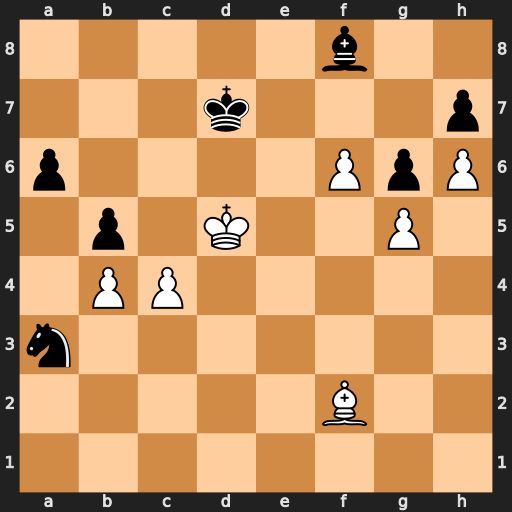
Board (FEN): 5b2/3k3p/p4PpP/1p1K2P1/1PP5/n7/5B2/8
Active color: w
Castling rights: -
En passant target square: -
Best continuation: c5 Nc2 c6+